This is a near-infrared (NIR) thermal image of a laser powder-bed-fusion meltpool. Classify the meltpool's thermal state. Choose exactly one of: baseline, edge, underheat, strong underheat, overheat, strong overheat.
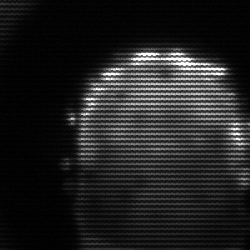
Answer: baseline